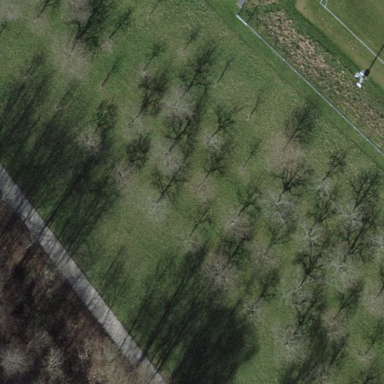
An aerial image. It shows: Orchard.